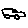
Label: car